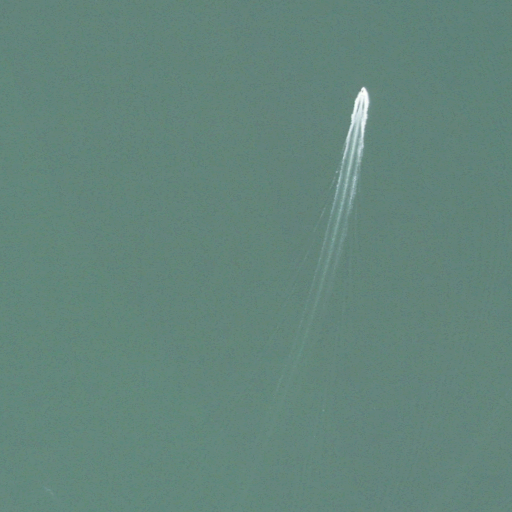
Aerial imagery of bar in Rhode Island named Middle Ground containing only open water